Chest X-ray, PA view. Patient: 65 years old, sex M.
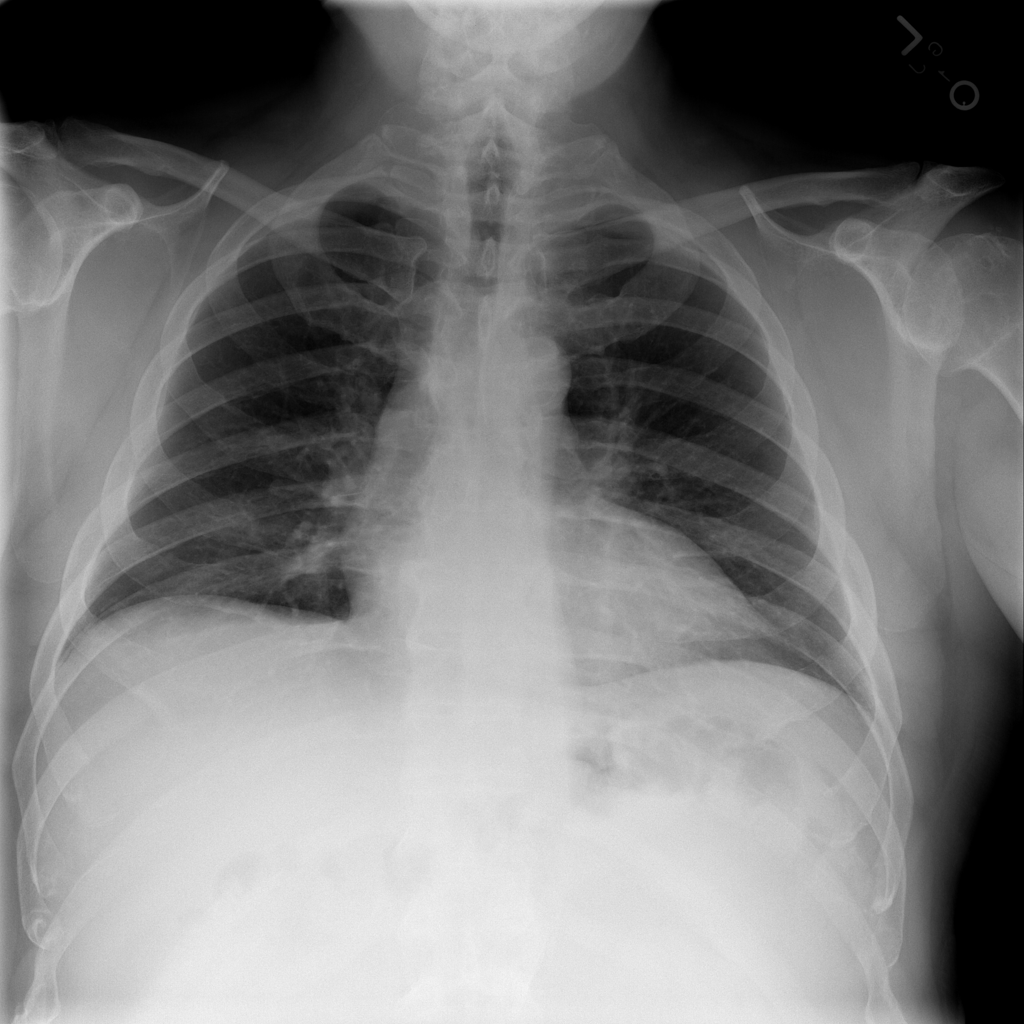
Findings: No Finding